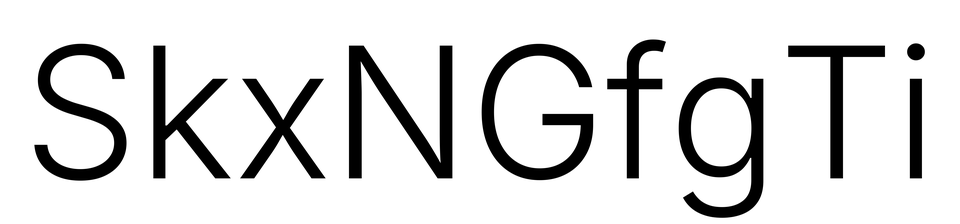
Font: Inter_Light